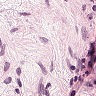
Metastatic tissue present: no